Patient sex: F
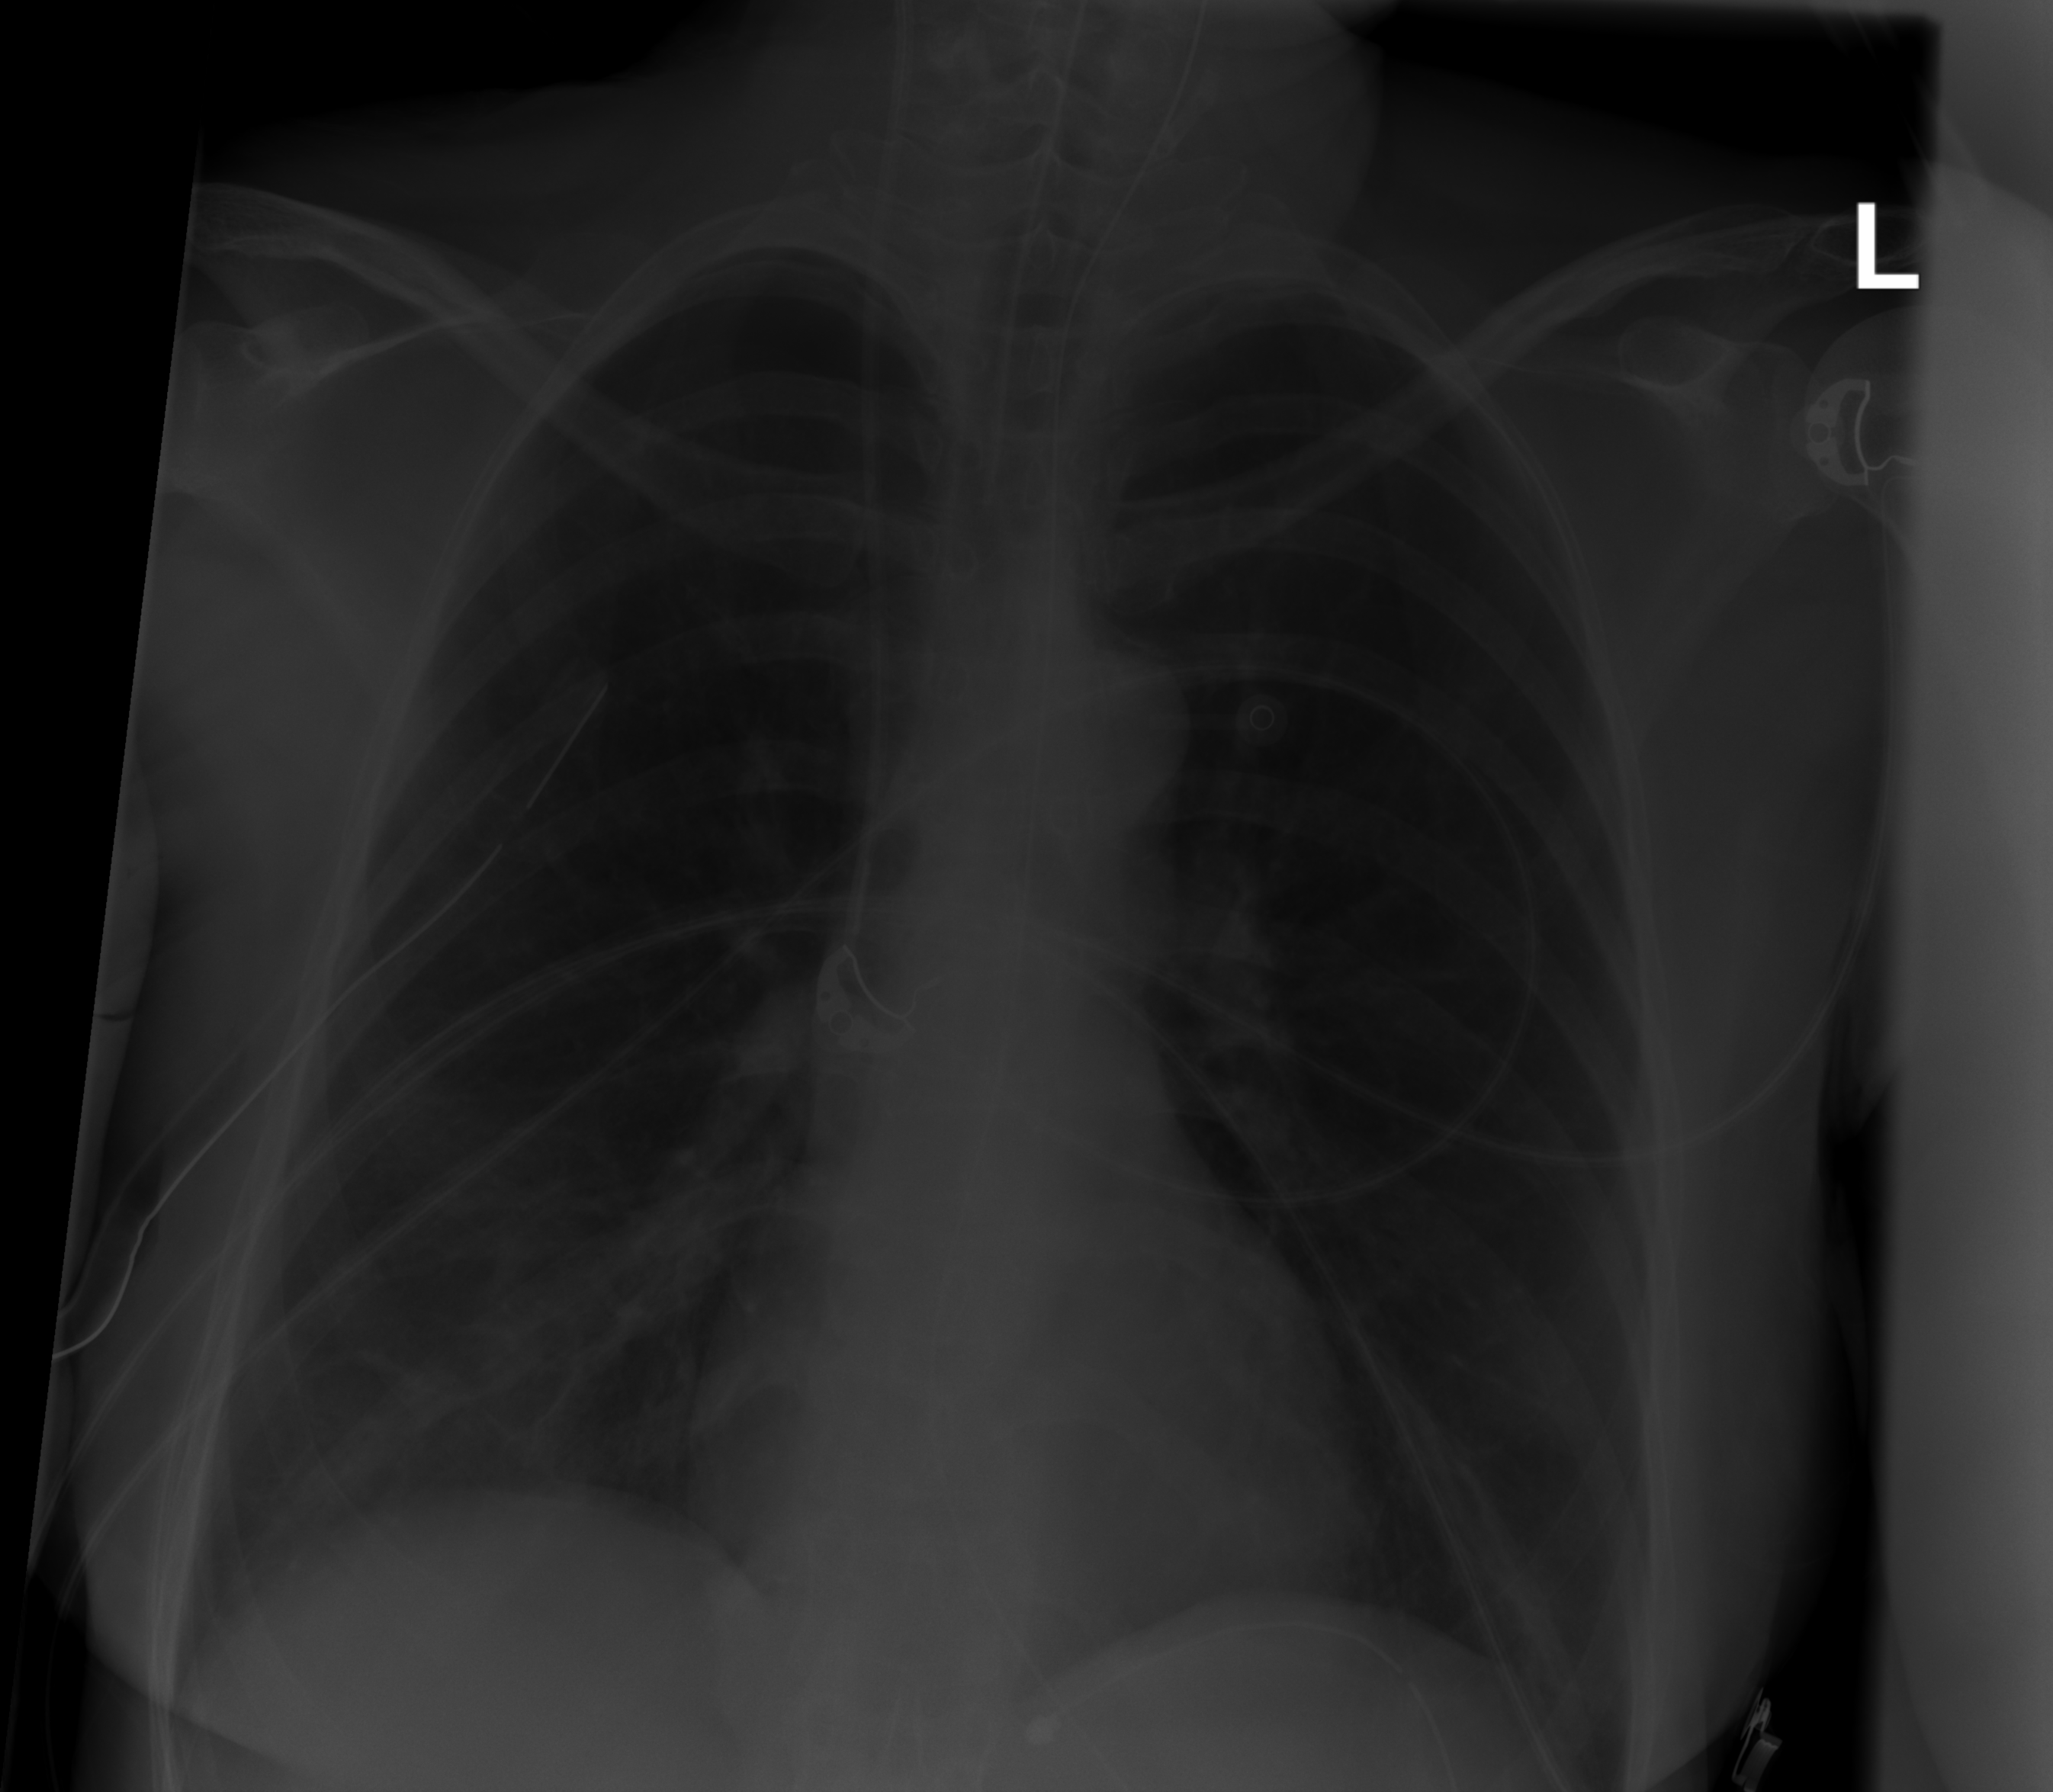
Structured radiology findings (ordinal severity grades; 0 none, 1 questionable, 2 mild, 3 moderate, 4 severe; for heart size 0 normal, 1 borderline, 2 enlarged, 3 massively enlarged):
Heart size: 0
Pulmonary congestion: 0
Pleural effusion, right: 0
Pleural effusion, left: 0
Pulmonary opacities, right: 0
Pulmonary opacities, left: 0
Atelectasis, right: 2
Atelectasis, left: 0